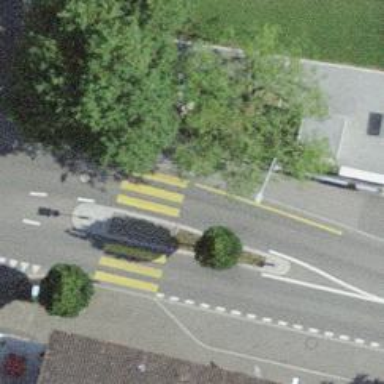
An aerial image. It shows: Kerb serving as barrier.